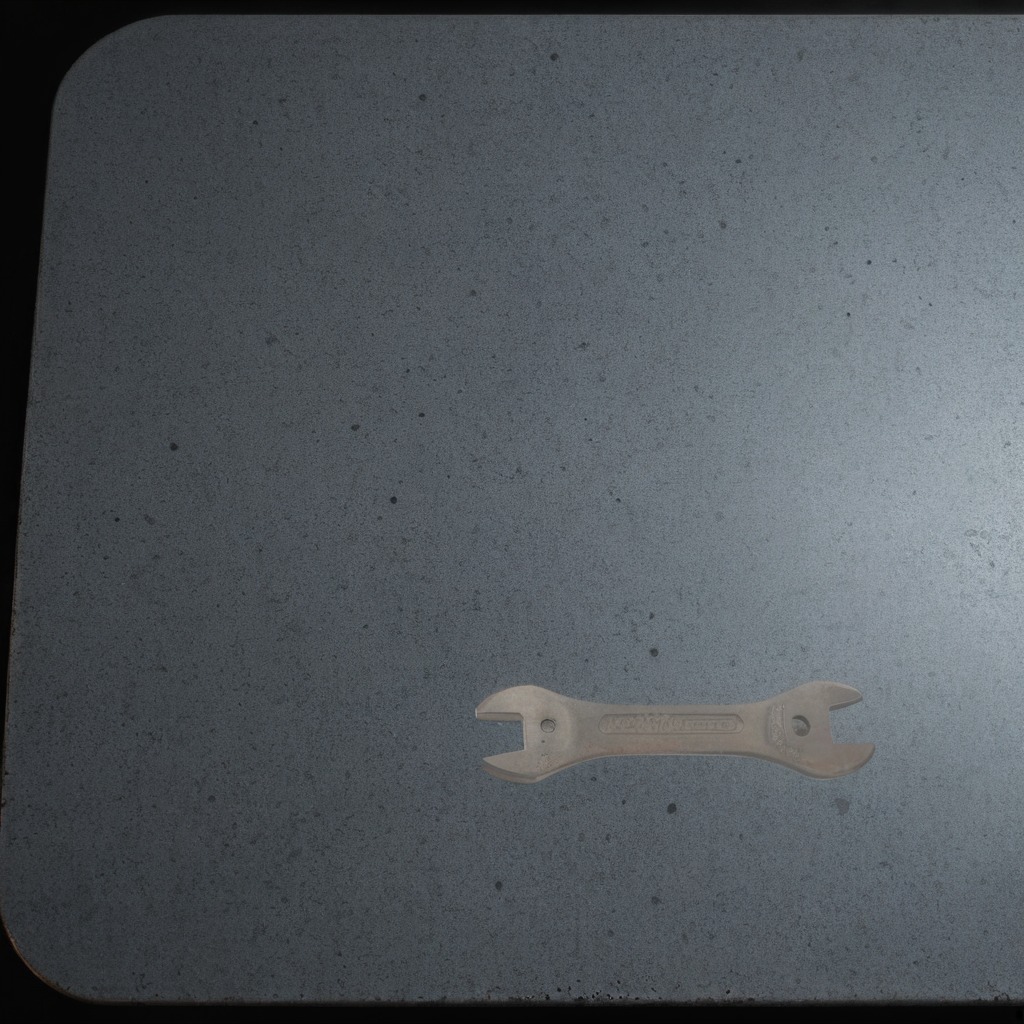
An wrench is lying on the clean granite table inside a workshop at night.